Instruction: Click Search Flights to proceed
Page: home
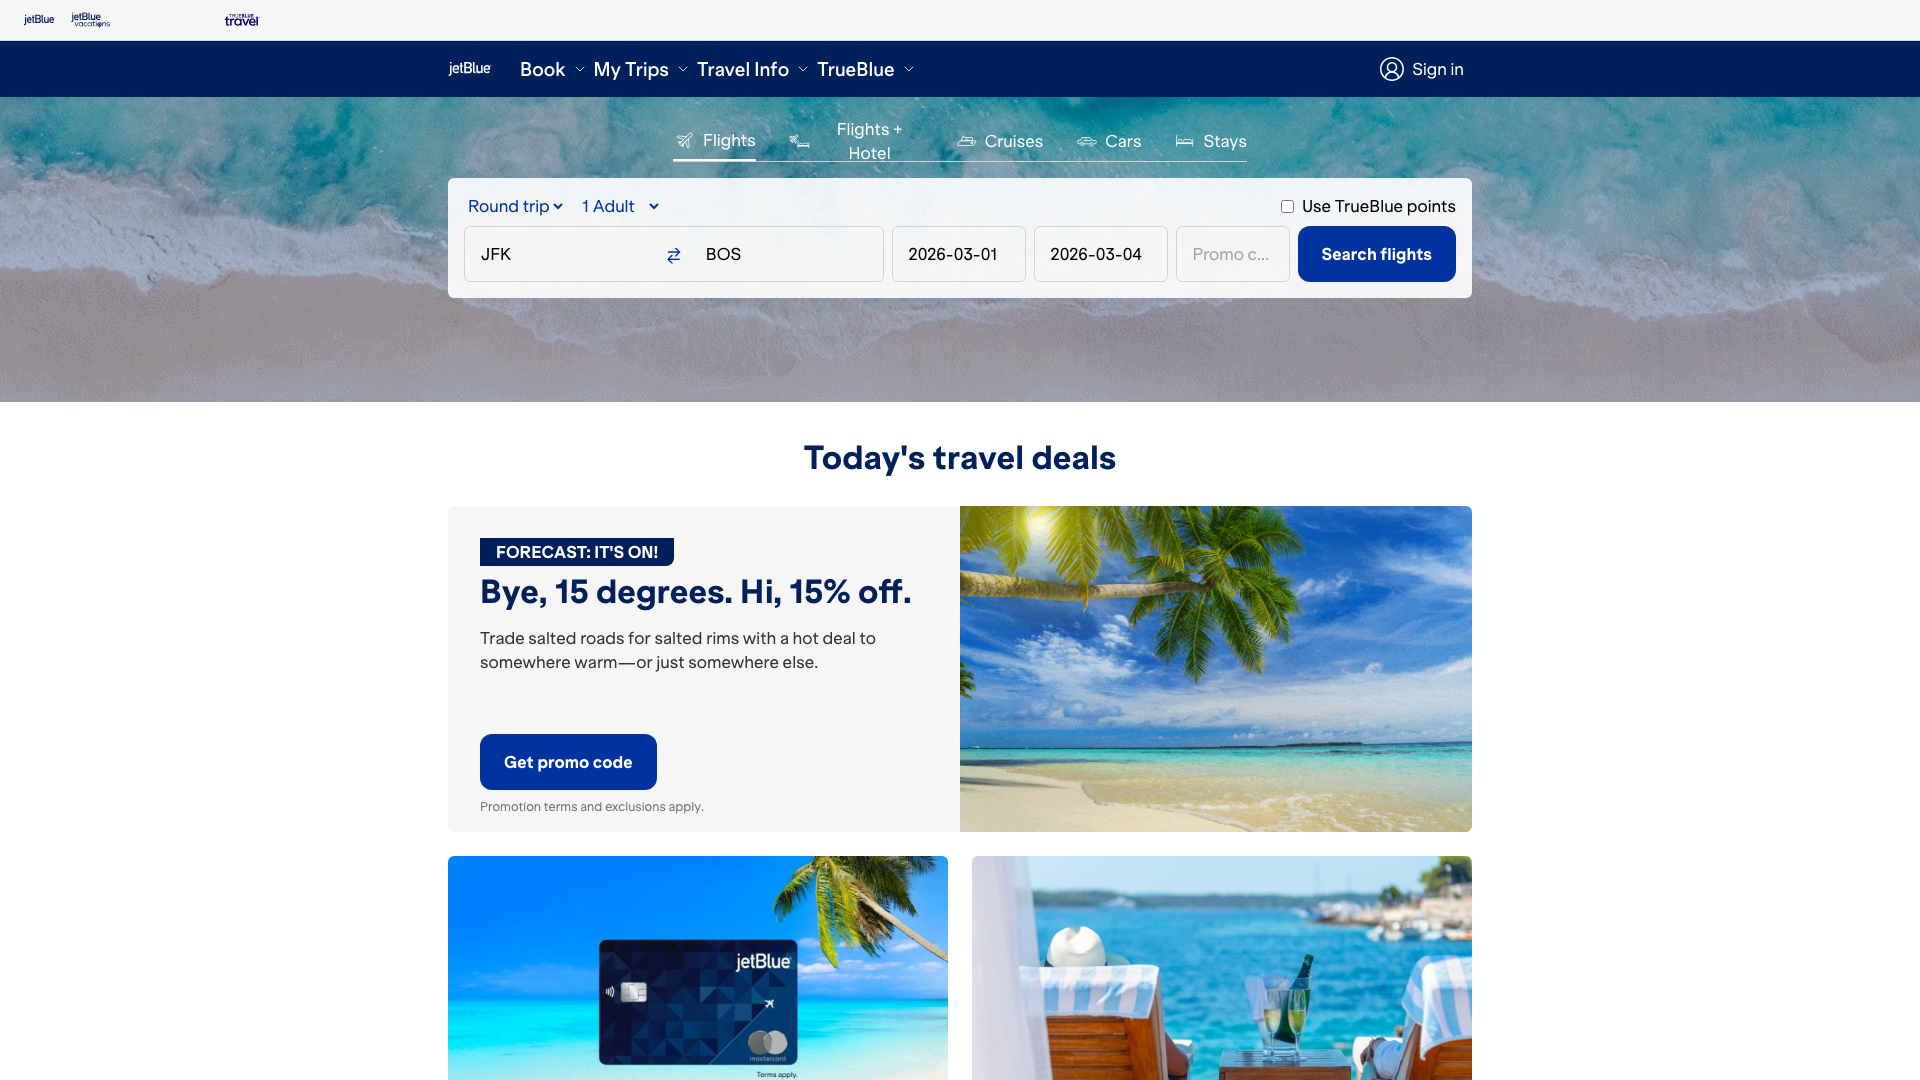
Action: click